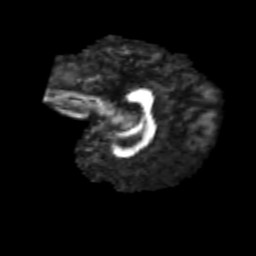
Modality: FA
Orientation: sagittal
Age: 21
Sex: female
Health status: healthy